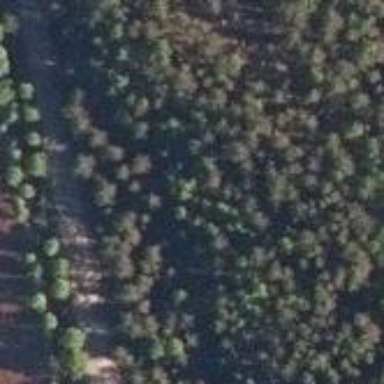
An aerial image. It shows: Woodland with needle-leaved trees.